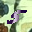
Label: 5